Field crop: maize
Growth stage: 1
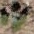
Species: chenopodium